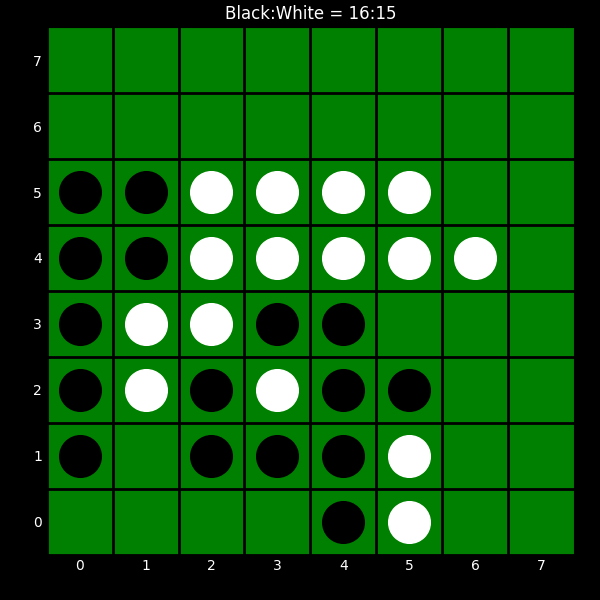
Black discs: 16
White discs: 15